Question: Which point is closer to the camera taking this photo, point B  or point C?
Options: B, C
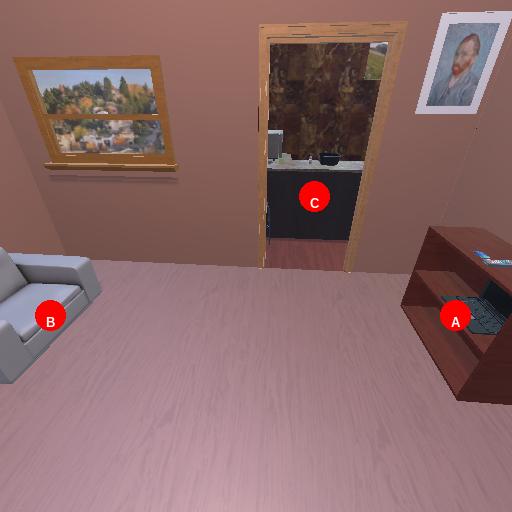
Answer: B